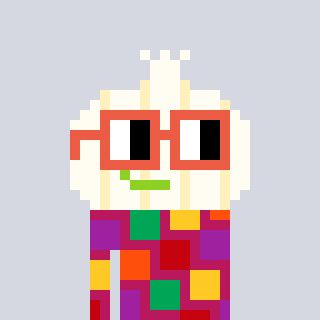
a pixel art character with square orange glasses, a garlic-shaped head and a darkpink-colored body on a cool background